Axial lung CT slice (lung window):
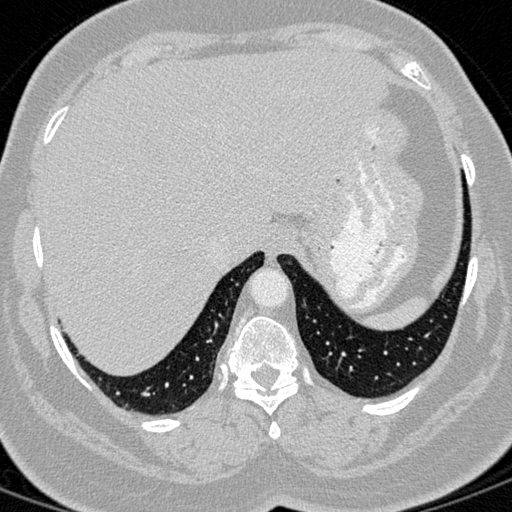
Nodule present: no